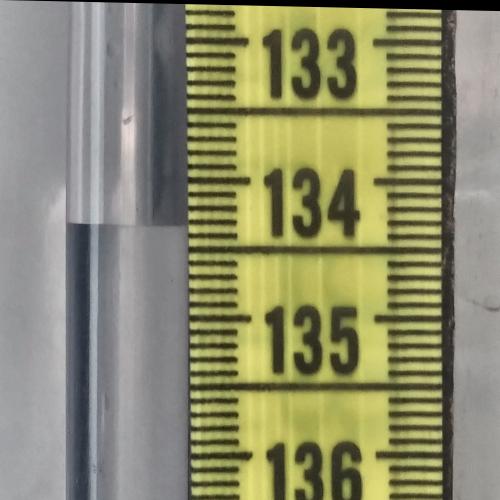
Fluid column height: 134.3 cm